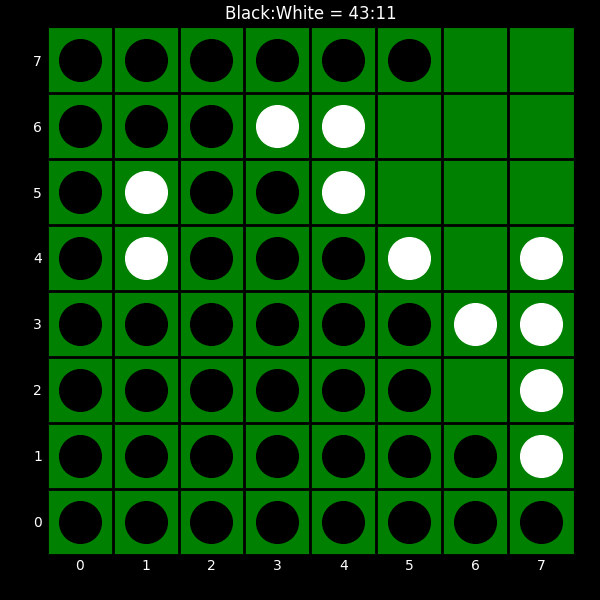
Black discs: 43
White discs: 11